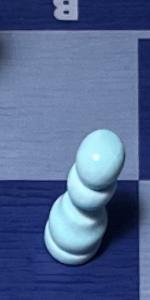
Label: Pawn_White